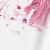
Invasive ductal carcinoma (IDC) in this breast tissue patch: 0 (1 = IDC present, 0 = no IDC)